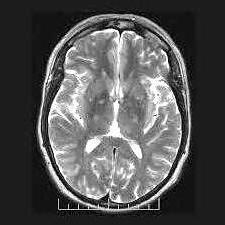
Label: notumor